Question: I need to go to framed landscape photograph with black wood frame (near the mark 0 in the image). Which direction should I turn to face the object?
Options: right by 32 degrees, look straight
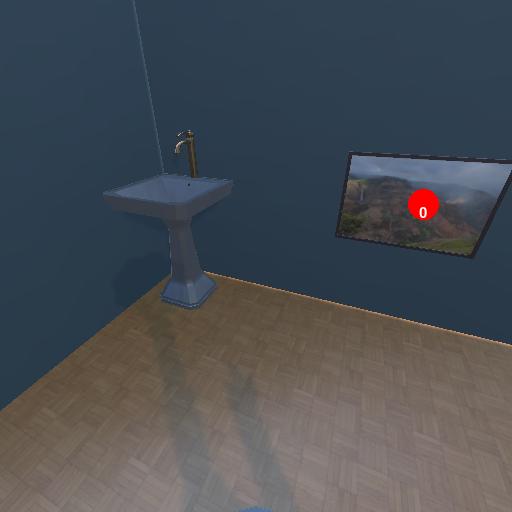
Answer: right by 32 degrees